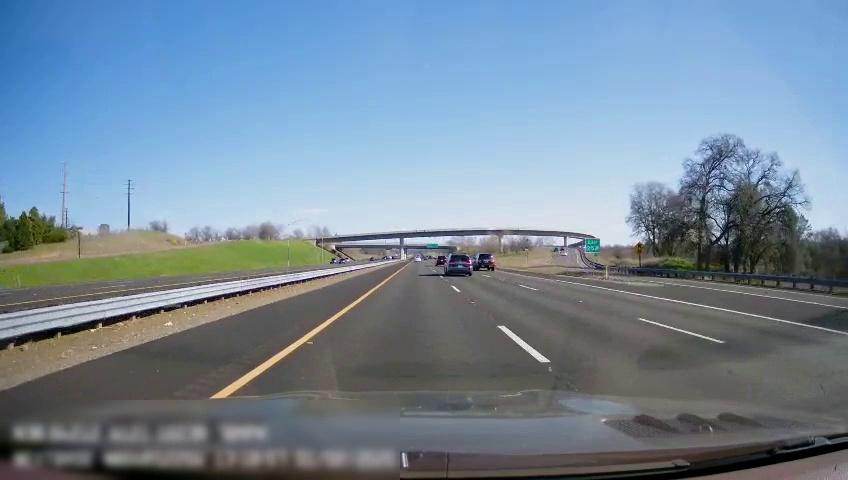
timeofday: Day
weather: Sunny
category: Drivable Space
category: Drivable Space
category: Vehicles | SUV
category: Vehicles | Car
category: Vehicles | SUV
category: Lanes | Opposite Lane
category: Lanes | Current Lane
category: Lanes | Current Lane
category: Lanes | Alternate Lane
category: Lanes | Alternate Lane
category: Lanes | Alternate Lane
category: Lanes | Alternate Lane
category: Traffic | Signs
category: Traffic | Signs
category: Traffic | Signs